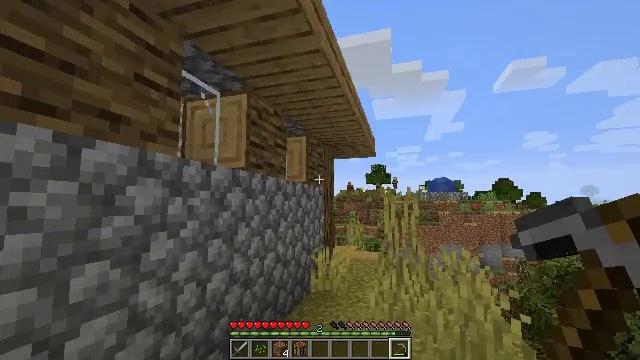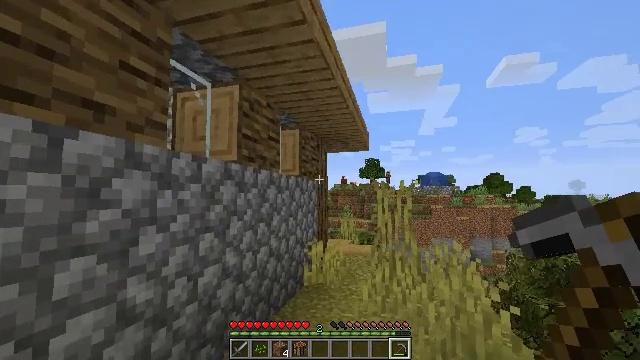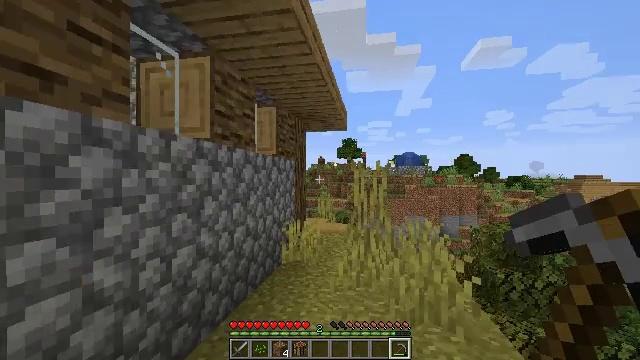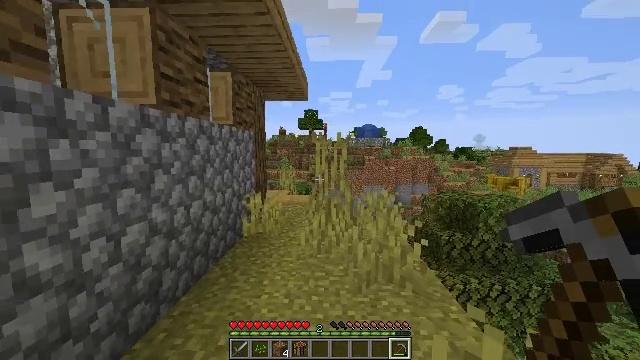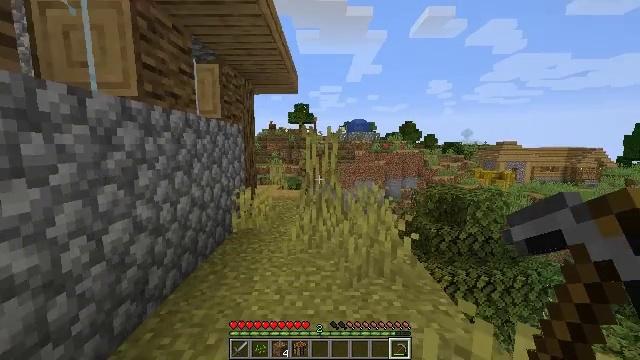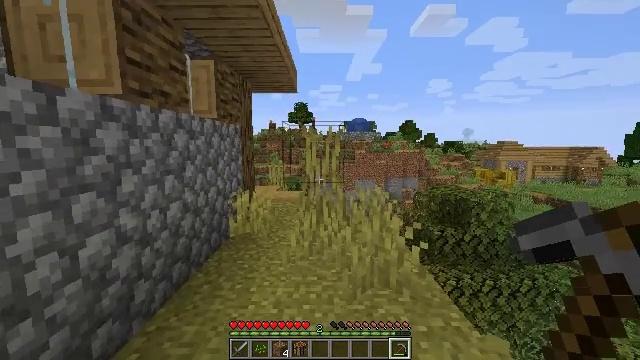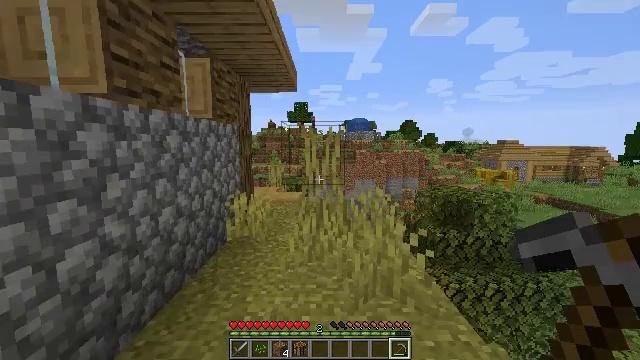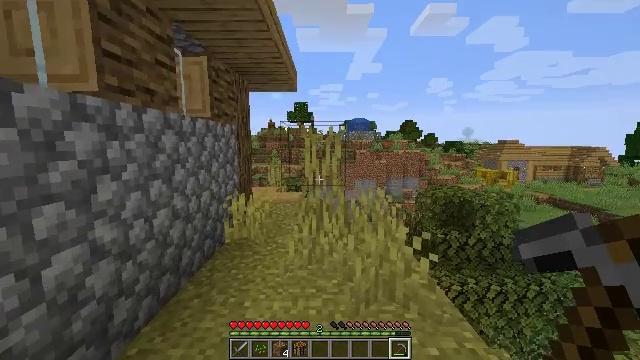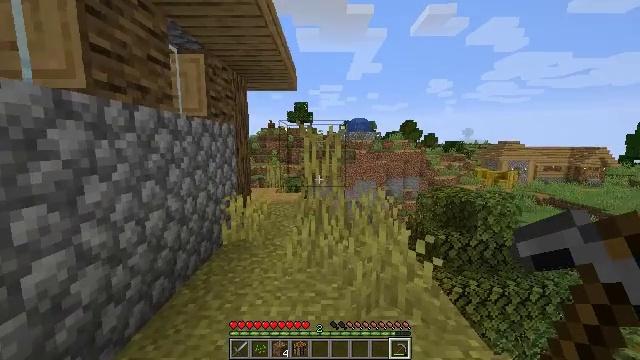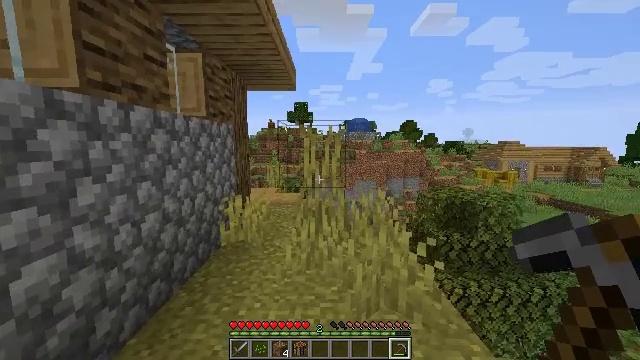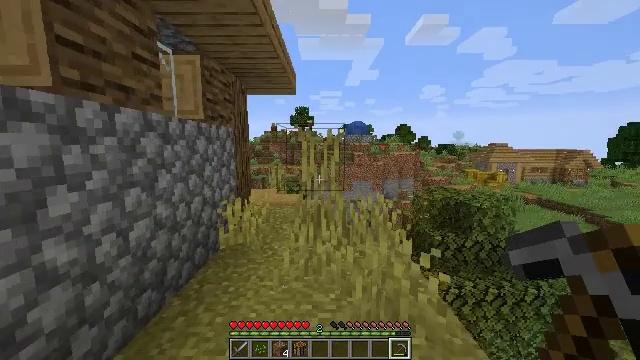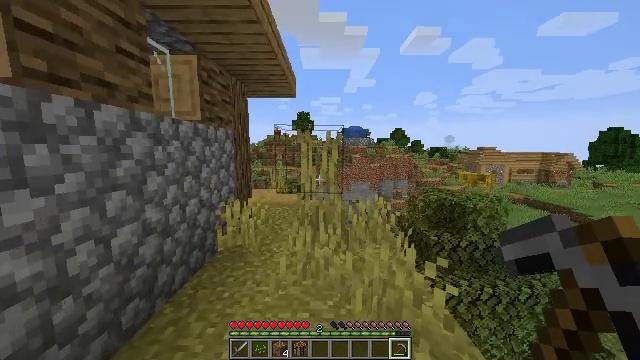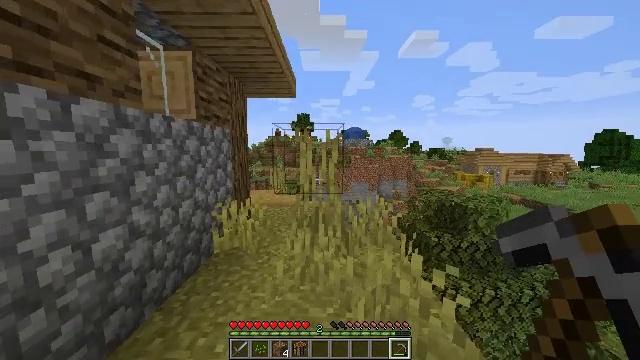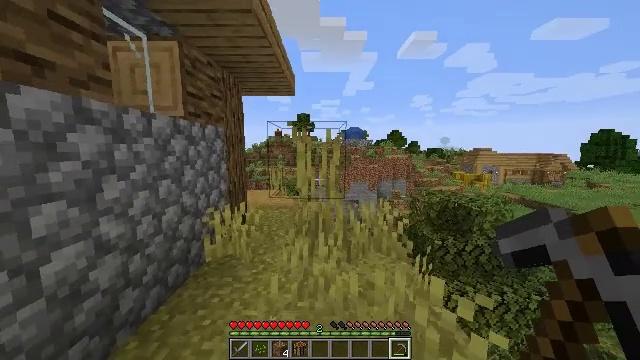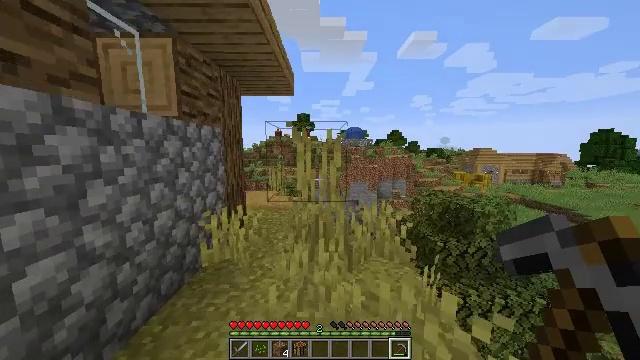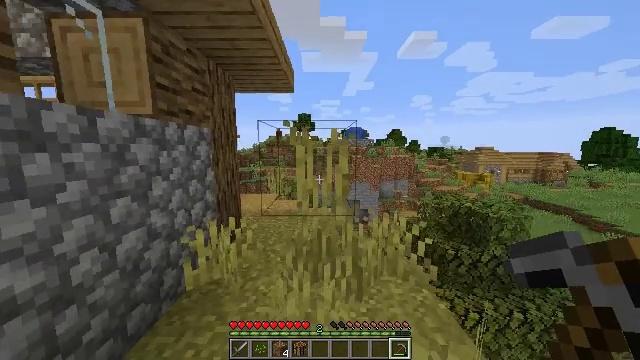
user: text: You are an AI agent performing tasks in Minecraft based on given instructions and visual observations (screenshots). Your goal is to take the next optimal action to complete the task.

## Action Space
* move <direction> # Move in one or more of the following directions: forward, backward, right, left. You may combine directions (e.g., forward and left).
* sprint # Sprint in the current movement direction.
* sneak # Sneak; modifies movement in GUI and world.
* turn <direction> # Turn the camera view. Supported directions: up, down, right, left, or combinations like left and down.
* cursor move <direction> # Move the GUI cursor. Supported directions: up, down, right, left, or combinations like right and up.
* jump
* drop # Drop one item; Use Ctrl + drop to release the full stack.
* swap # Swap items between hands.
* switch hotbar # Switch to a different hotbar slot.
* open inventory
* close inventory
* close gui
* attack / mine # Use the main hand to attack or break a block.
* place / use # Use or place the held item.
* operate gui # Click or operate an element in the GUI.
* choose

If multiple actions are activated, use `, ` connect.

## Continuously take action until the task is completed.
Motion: motion action
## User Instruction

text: Drop wheat seeds.
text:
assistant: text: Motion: turn right and down
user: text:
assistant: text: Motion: turn right and down
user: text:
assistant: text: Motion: turn right and down
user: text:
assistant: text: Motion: move forward, turn right and down
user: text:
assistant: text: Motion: move forward
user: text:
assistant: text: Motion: move forward
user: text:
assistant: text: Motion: no_op
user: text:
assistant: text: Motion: no_op
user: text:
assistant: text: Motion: move forward
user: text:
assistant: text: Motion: move forward
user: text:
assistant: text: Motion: move forward
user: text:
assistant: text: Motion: move forward
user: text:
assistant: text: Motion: move forward
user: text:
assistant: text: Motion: move forward
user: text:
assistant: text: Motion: move forward
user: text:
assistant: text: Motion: move forward
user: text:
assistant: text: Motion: move forward
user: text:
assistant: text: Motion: move forward
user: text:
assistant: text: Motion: move forward
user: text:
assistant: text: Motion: move forward
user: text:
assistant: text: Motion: move forward
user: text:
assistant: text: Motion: move forward
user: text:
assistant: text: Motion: move forward, turn left
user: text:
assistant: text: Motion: move forward, turn left
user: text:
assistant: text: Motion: move forward, turn left
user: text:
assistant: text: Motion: move forward, turn left
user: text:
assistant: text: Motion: move forward, turn left
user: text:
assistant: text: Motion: move forward, turn left
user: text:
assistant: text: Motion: move forward, turn left
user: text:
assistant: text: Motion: move forward, turn left